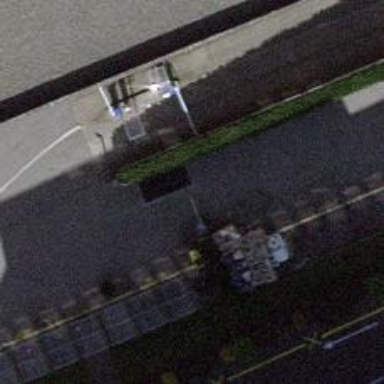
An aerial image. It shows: Lift gate barrier.